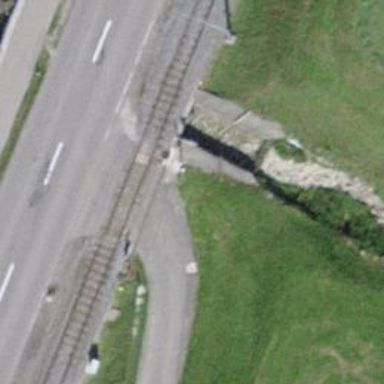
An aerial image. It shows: Railway level crossing.